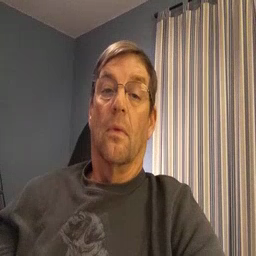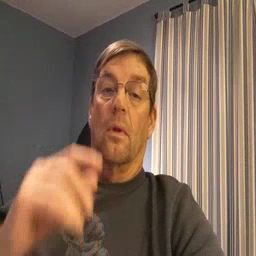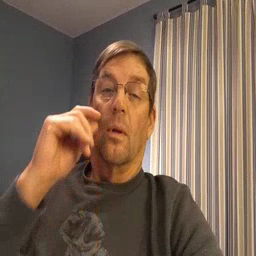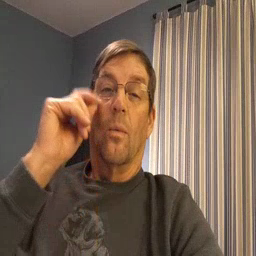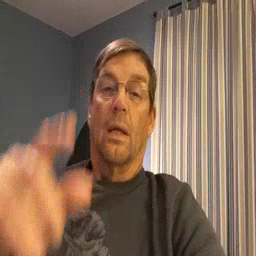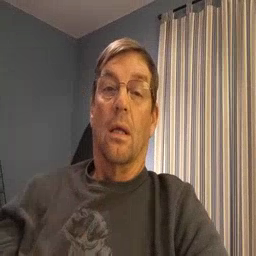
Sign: wake